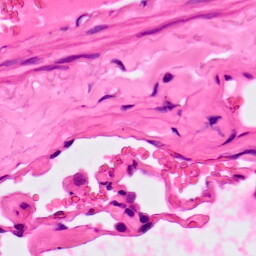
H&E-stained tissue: Lung